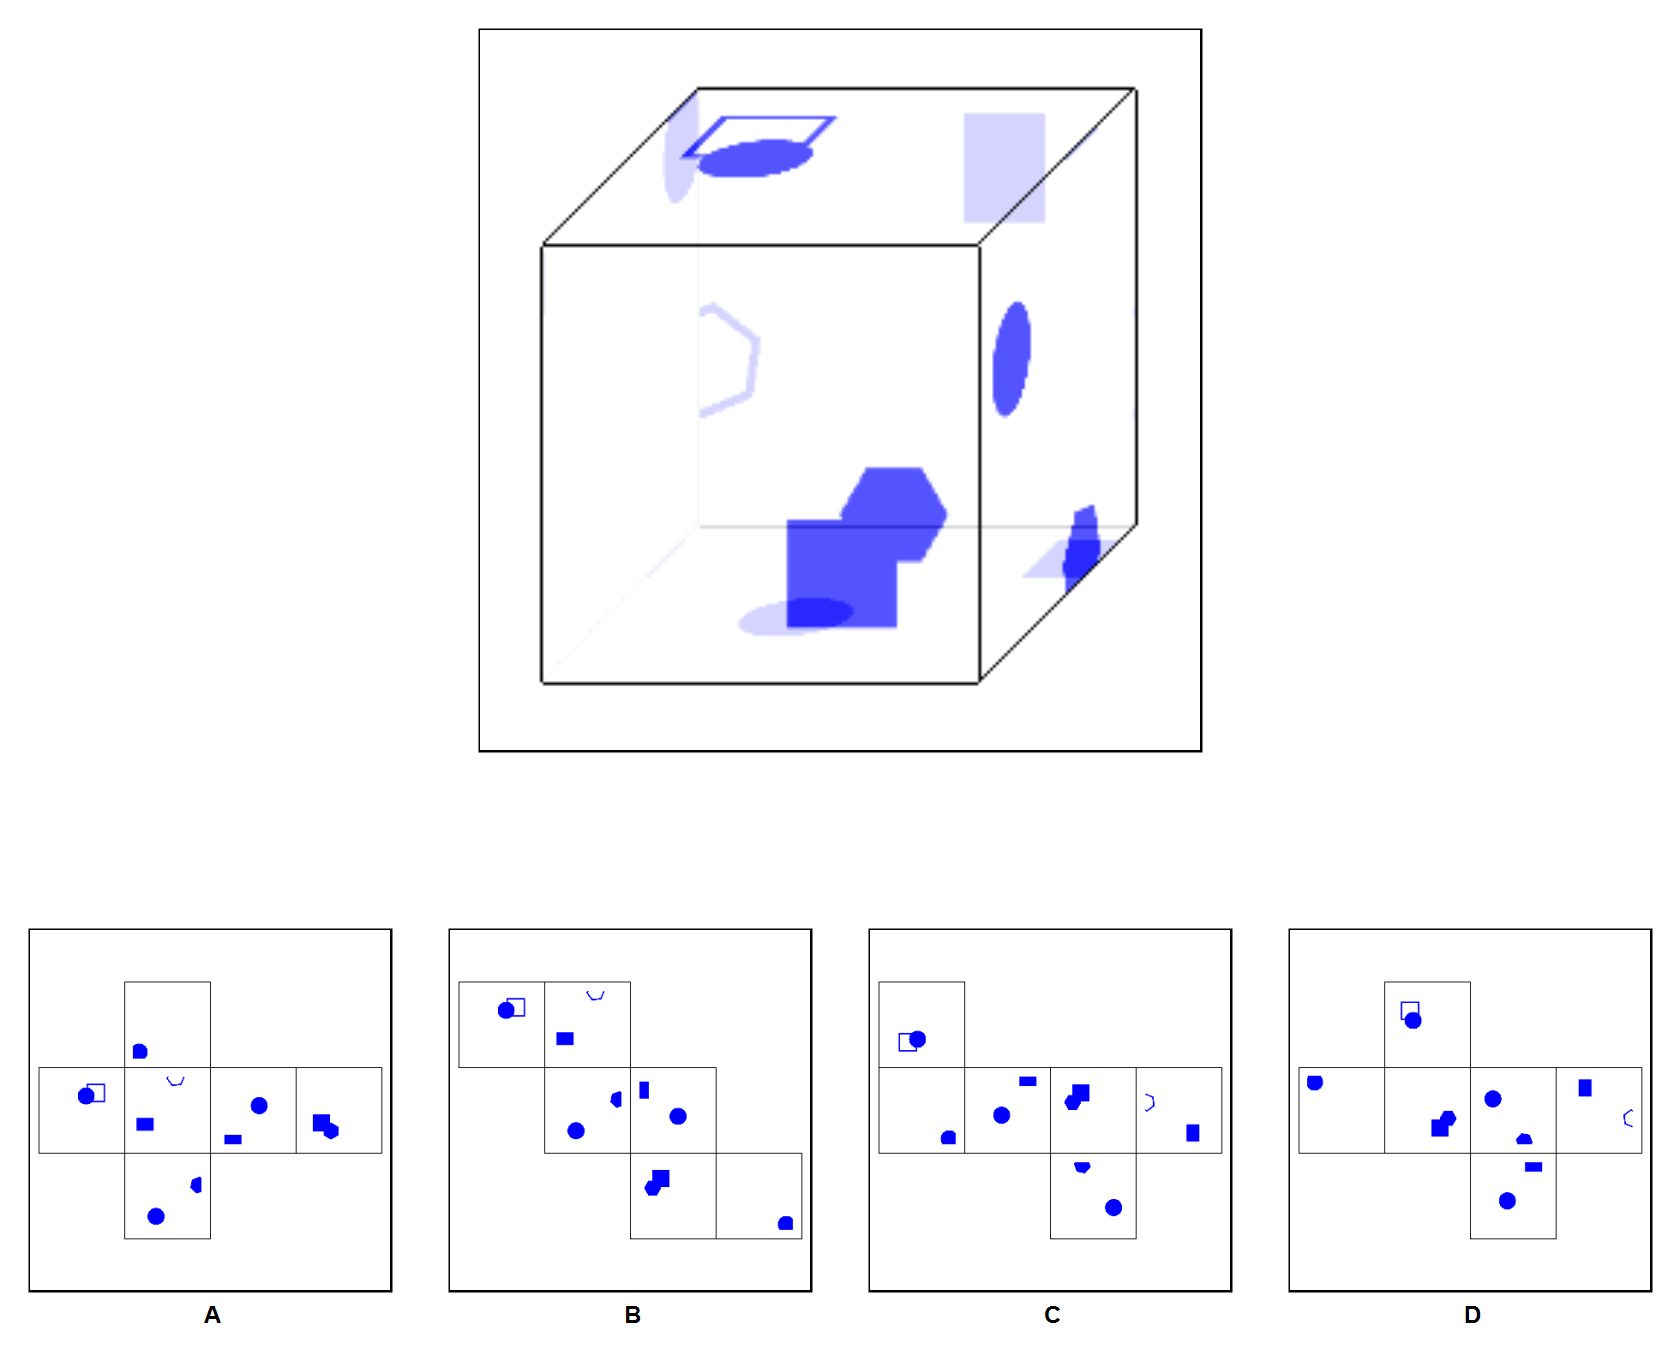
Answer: C